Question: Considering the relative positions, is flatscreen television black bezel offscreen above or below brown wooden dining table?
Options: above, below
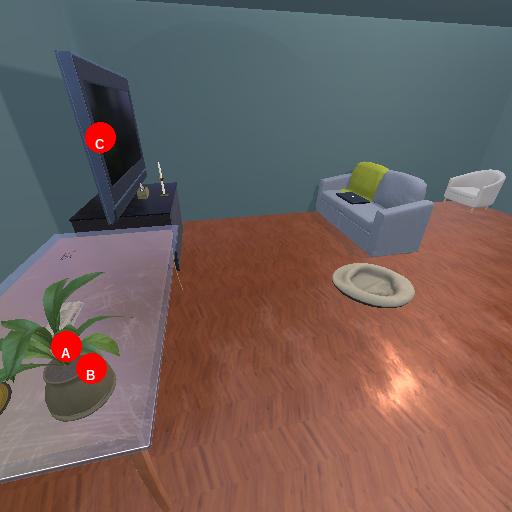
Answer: above